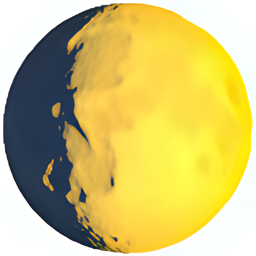
Name: waxing gibbous moon symbol
Emoji: 🌔
Group: Travel & Places
Sub-group: sky & weather